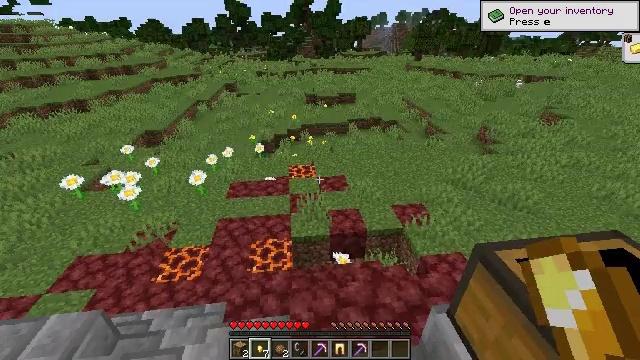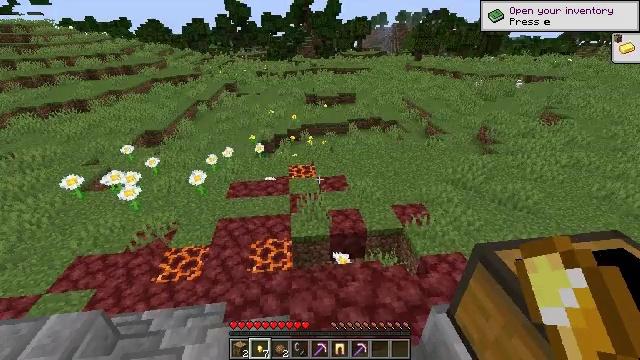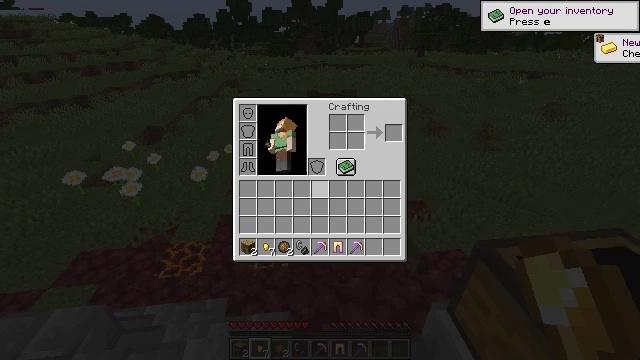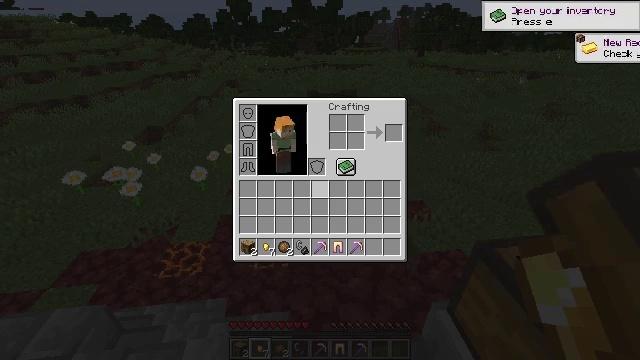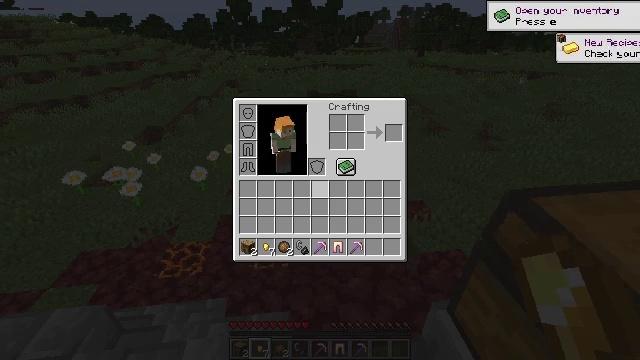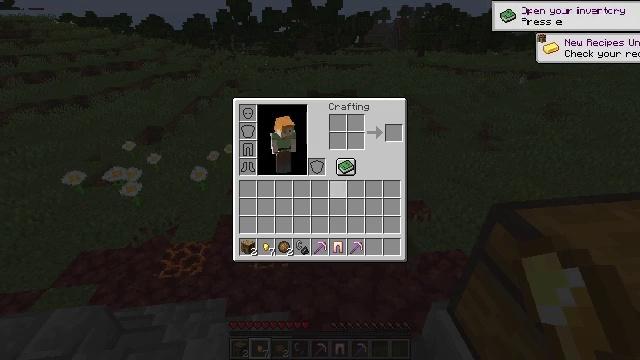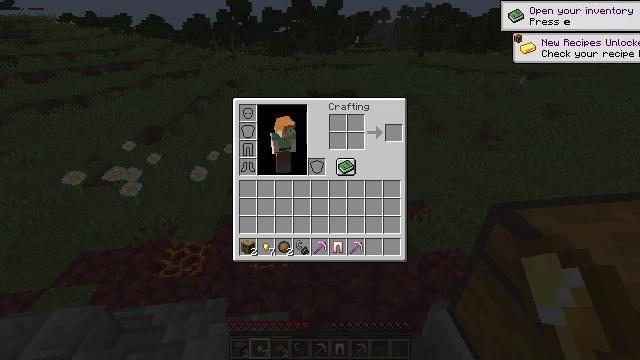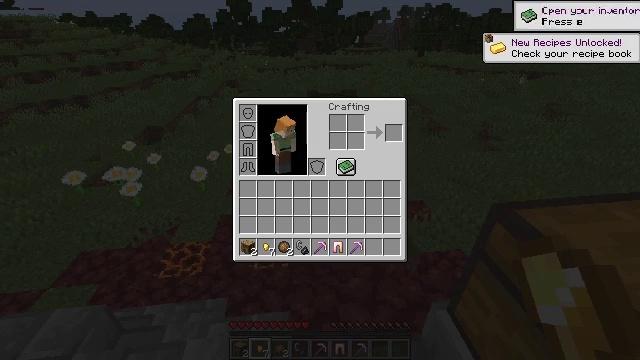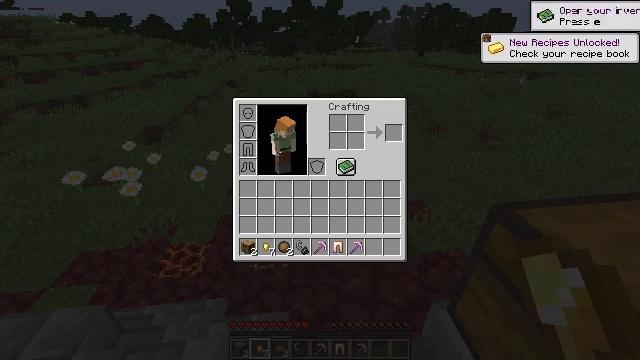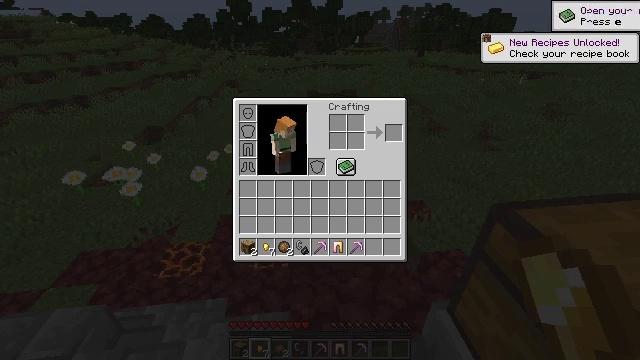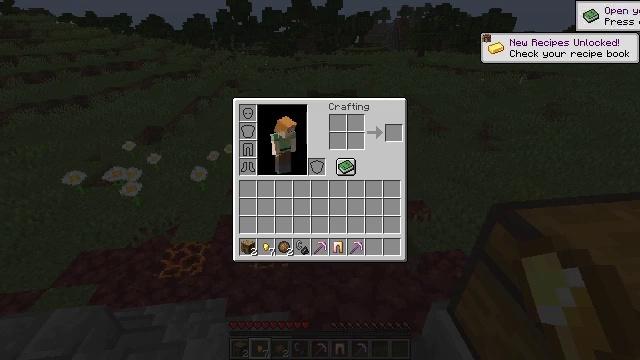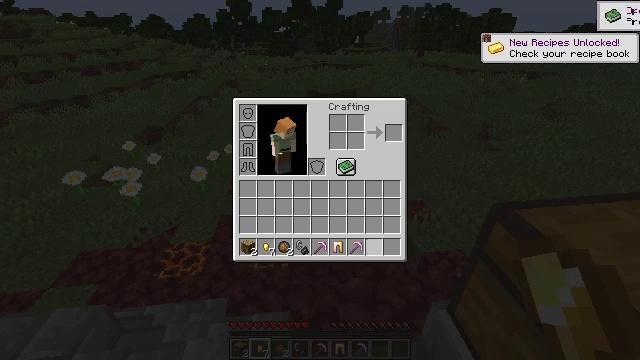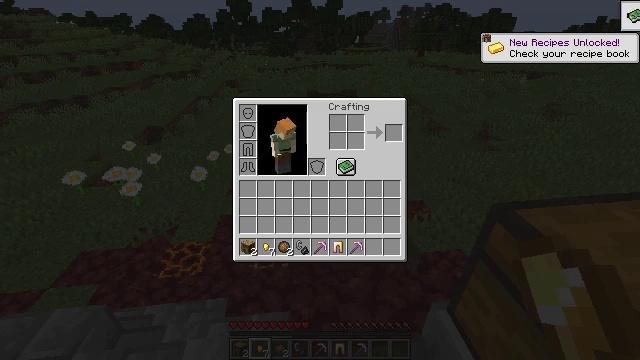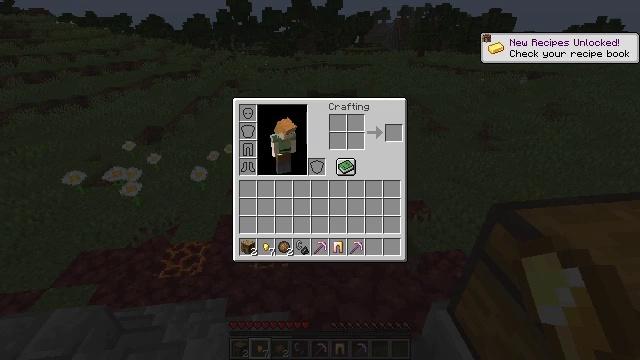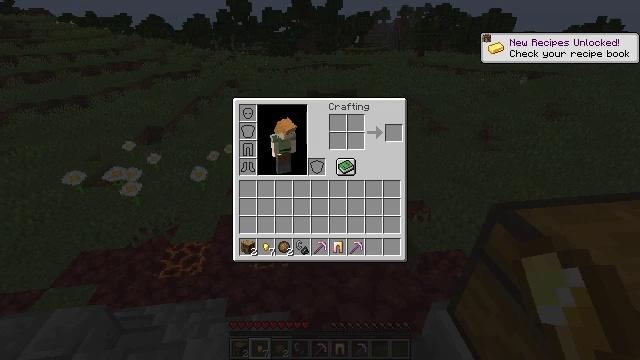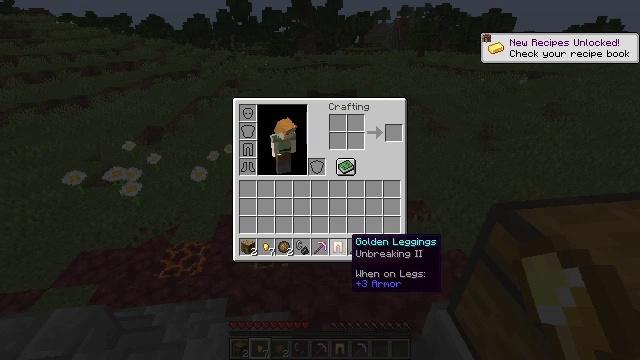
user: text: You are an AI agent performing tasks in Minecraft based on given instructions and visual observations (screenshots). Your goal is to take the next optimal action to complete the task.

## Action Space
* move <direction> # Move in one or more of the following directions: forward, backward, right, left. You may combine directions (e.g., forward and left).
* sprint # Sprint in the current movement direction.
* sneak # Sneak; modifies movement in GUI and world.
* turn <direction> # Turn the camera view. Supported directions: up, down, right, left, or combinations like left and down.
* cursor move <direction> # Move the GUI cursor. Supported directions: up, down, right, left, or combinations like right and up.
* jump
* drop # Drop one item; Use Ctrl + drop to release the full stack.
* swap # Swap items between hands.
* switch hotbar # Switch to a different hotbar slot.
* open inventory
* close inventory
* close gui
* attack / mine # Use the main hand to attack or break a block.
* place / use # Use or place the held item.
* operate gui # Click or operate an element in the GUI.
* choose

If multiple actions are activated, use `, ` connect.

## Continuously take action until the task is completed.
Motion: motion action
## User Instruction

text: Mine the magma block in the nether.
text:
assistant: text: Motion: no_op
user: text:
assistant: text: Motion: close inventory
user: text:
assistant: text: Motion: close inventory
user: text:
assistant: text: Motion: close inventory
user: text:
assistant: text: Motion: turn right
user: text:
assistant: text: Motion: turn right
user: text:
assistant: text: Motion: turn right
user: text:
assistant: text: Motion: no_op
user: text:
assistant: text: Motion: no_op
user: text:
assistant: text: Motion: turn left and down
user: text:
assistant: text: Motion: turn left and down
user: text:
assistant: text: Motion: turn left and down
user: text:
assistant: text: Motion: no_op
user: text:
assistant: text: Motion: no_op
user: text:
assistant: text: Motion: turn left
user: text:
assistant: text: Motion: no_op
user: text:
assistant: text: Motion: no_op
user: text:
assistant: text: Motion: no_op
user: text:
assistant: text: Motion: no_op
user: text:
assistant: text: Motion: no_op
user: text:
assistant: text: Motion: no_op
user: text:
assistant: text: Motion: attack / mine
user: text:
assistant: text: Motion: attack / mine
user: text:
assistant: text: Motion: turn left and up
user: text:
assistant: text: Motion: turn left and up
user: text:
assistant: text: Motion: turn up
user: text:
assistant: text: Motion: turn left and up
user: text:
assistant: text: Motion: turn left
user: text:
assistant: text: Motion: no_op
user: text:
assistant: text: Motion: no_op